Question: '''
'''
I/flutter ( 7954): The following FileSystemException was thrown resolving an image codec:
I/flutter ( 7954): Cannot open file, path = 'image.png' (OS Error: No such file or directory, errno = 2)
I/flutter ( 7954):
I/flutter ( 7954): When the exception was thrown, this was the stack:
I/flutter ( 7954): #0 _File.open.<anonymous closure> (dart:io/file_impl.dart:366:9)
I/flutter ( 7954): (elided 13 frames from dart:async)
I/flutter ( 7954): ...
I/flutter ( 7954):
I/flutter ( 7954): Path: image.png
I/flutter ( 7954): ----------------------------------------------------------------------------------------------------
'''

I am using image.file to display the widget but it throws the below exception how to solve that and I add my code as image.what is the major difference between image.asset widget and image.file widget.Thanks in advance.
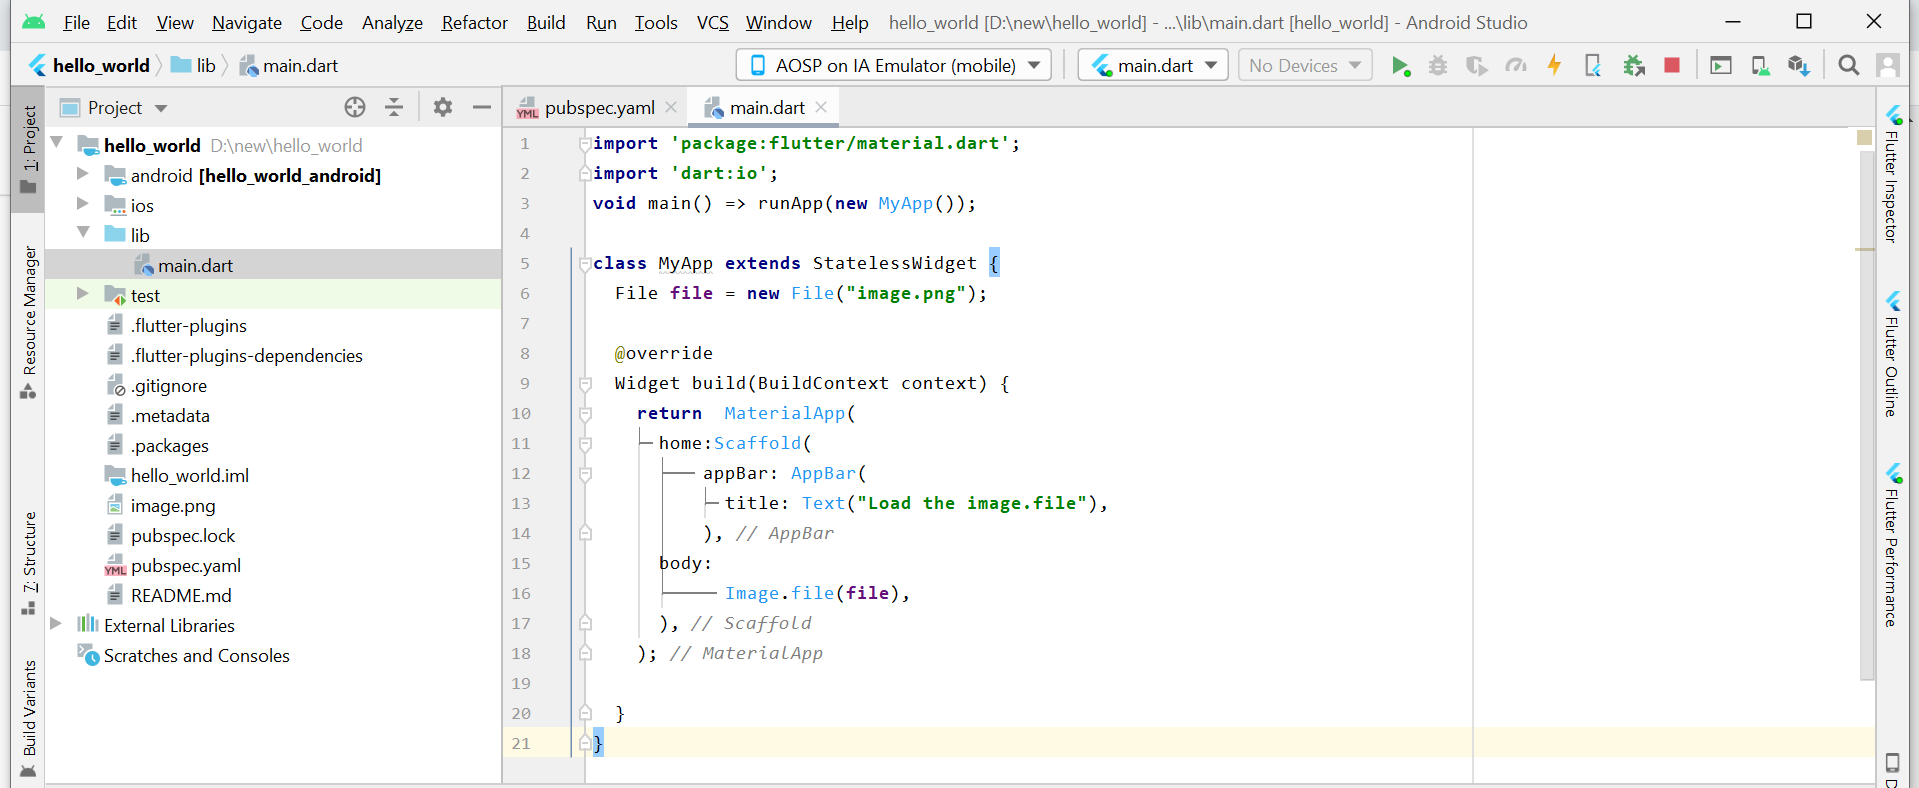
Answer: You need to add the correct location of the file:
'''
File file = new File('directoryLocation/image.png');
'''
Another way to load images, is to add them to the 'assets' folder in the project, then in the 'pubspec.yaml', you can do the following:
'''
flutter:
assets:
- assets/my_icon.png
- assets/background.png
'''
Then do:
'''
Widget build(BuildContext context) {
return Image(image: AssetImage('assets/my_icon.png'));
}
'''
Check the docs:
<URL>